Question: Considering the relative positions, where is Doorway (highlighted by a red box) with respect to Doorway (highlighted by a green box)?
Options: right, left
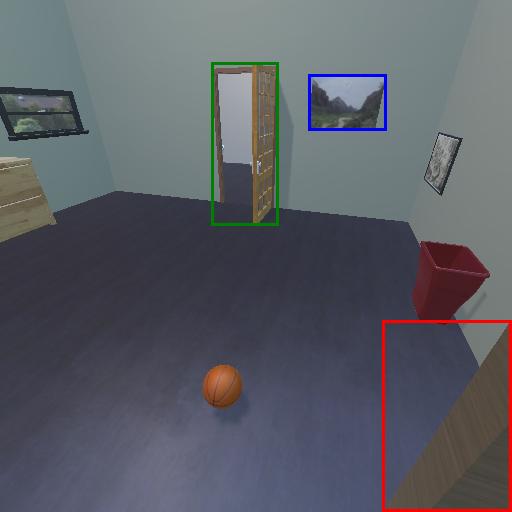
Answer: right